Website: apple
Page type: billing-address
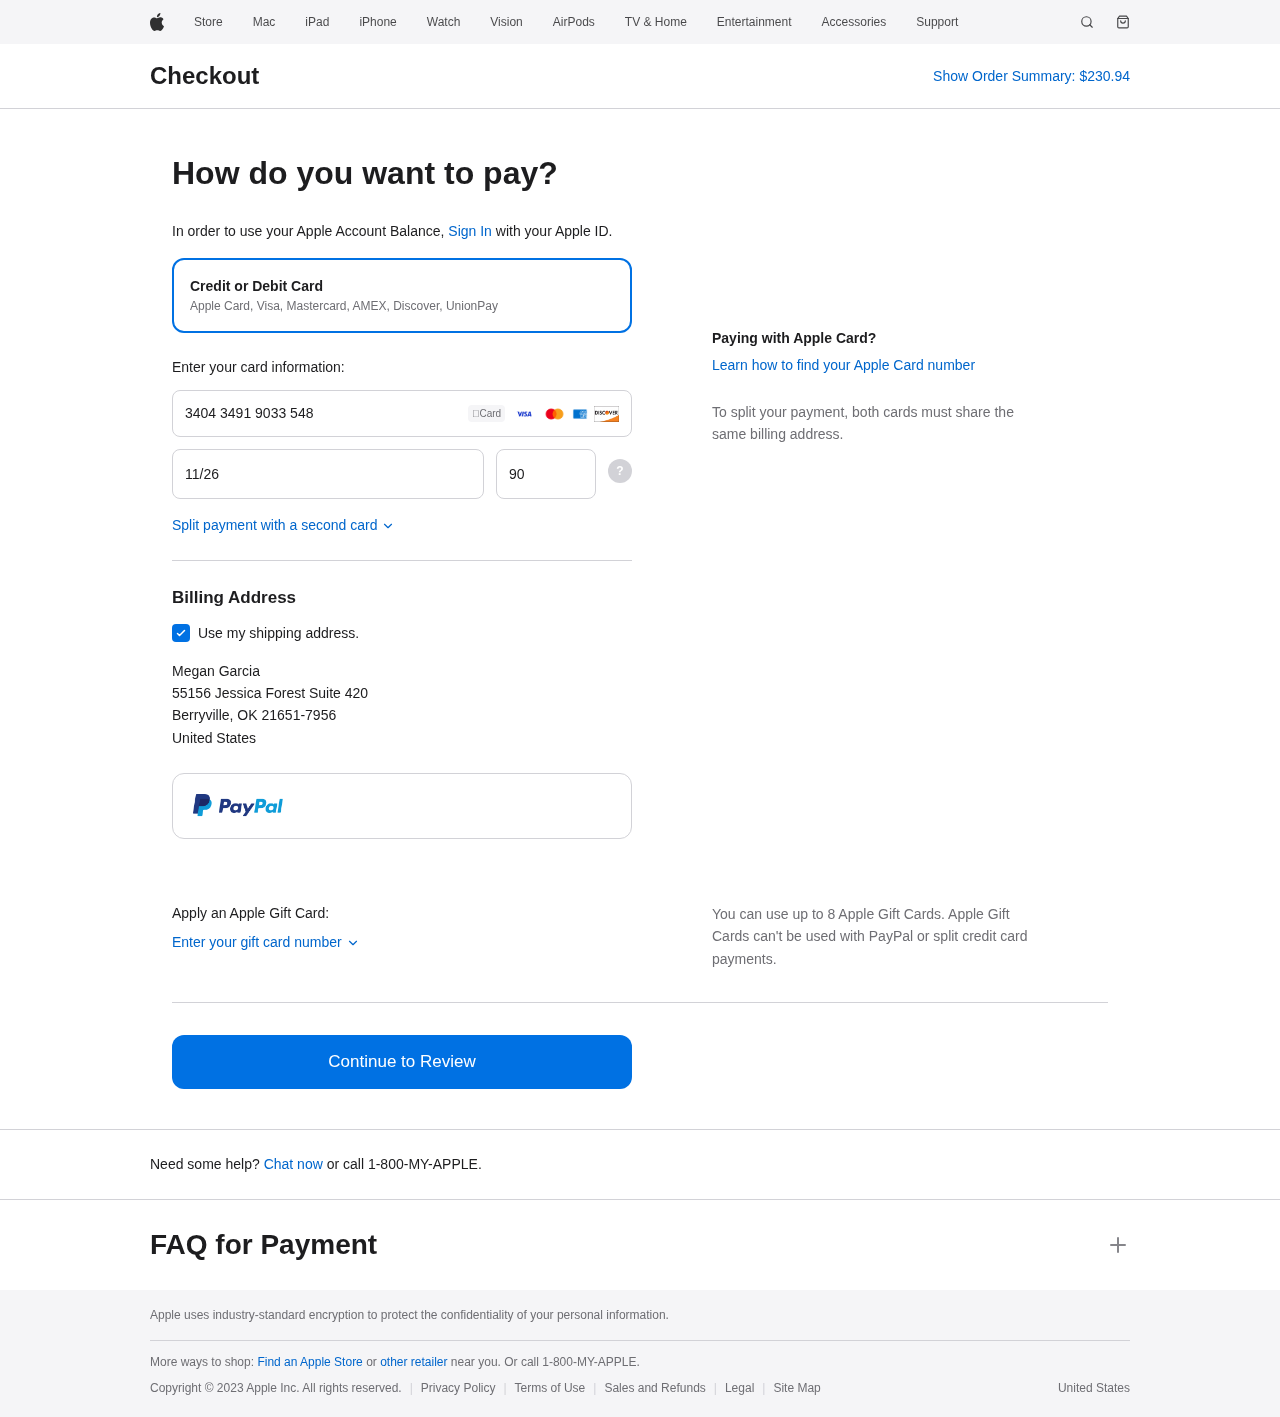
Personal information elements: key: PII_CARD_CVV
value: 9066
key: PII_CARD_EXPIRY
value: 11/26
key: PII_CARD_NUMBER
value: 3404 3491 9033 548
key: PII_CITY
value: Berryville
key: PII_COUNTRY
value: United States
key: PII_FULLNAME
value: Megan Garcia
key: PII_POSTCODE_FULL
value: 21651-7956
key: PII_STATE_ABBR
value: OK
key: PII_STREET
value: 55156 Jessica Forest Suite 420
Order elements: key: ORDER_TOTAL
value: $230.94